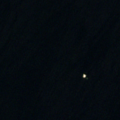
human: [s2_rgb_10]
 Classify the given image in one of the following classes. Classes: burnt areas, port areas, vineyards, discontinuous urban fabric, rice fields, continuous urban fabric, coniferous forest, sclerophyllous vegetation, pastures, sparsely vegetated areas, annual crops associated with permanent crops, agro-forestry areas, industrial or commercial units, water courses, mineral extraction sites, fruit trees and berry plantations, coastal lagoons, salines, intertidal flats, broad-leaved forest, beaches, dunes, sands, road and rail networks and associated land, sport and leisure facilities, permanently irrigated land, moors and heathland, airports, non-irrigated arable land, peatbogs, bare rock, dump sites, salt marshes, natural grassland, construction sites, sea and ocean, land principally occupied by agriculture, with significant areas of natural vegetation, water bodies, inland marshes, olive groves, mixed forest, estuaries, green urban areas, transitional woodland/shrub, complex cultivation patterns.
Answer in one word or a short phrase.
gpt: sea and ocean